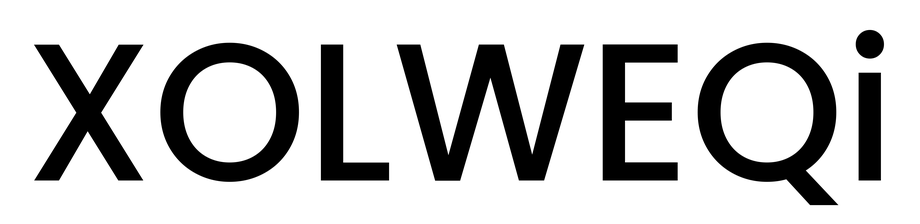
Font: Poppins-Medium